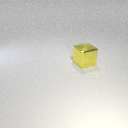
large yellow metal cube